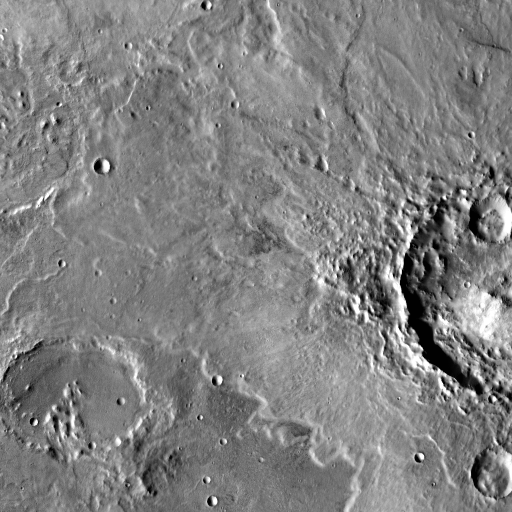
Crater classes present: Background, Other, Layered, Buried, Secondary